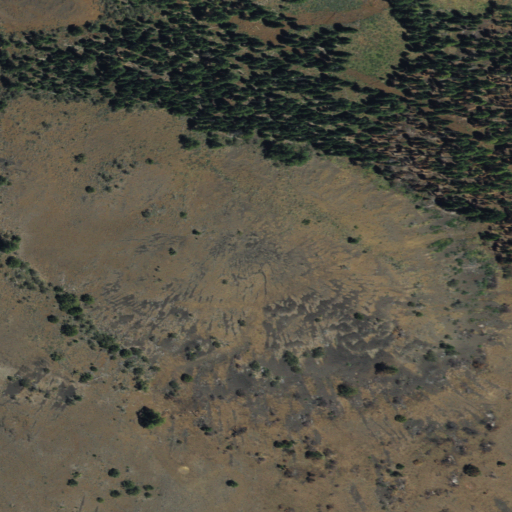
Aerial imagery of mountain in California named Round Mountain containing shrub, evergreen forest, and grassland